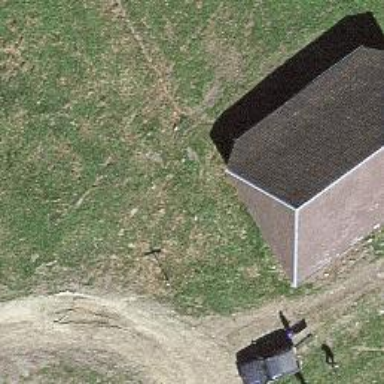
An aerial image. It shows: Farm auxiliary building.